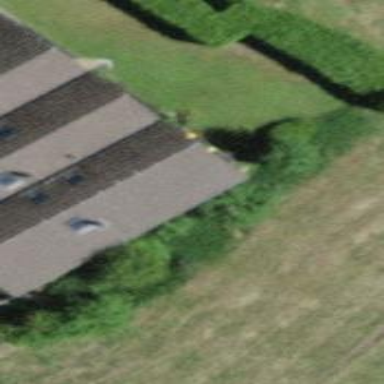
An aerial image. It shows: Residential building.